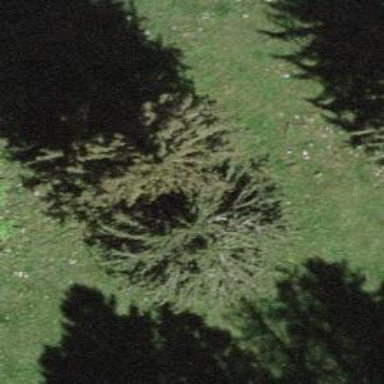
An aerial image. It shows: Single tag "natural: tree."